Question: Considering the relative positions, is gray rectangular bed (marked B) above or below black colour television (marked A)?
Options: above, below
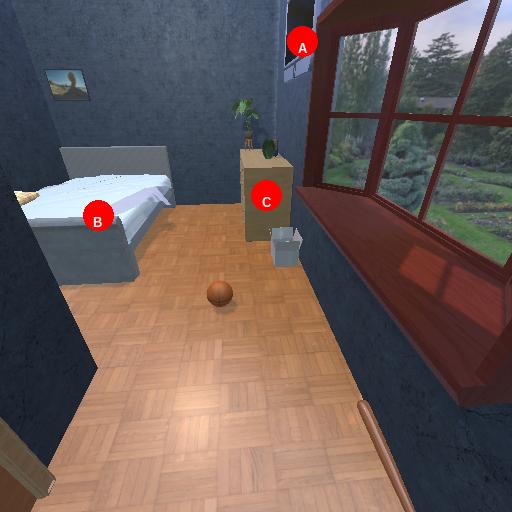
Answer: above